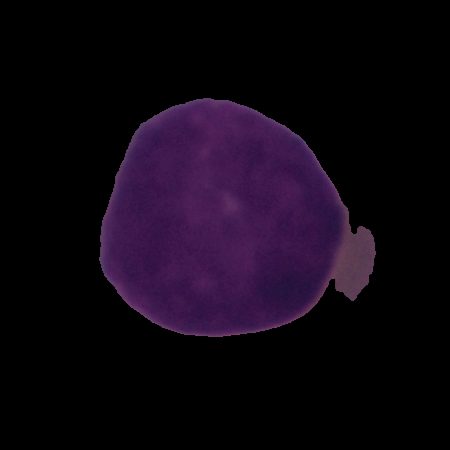
Label: cancer